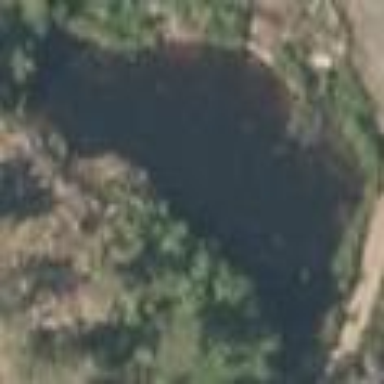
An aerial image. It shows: Pond with natural water.